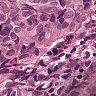
Metastatic tissue present: yes